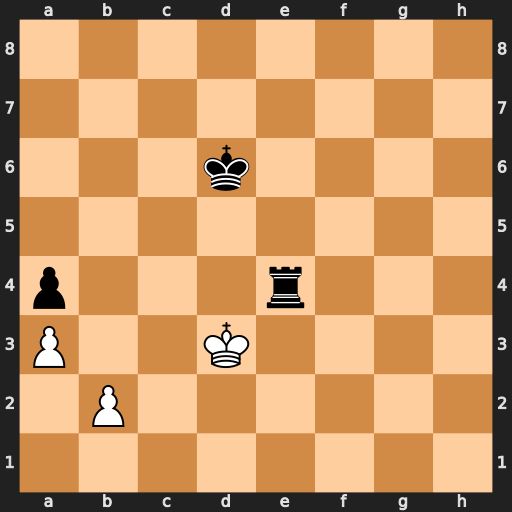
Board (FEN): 8/8/3k4/8/p3r3/P2K4/1P6/8
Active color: w
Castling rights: -
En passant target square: -
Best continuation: Kxe4 Kc5 Ke5 Kc4 Kd6